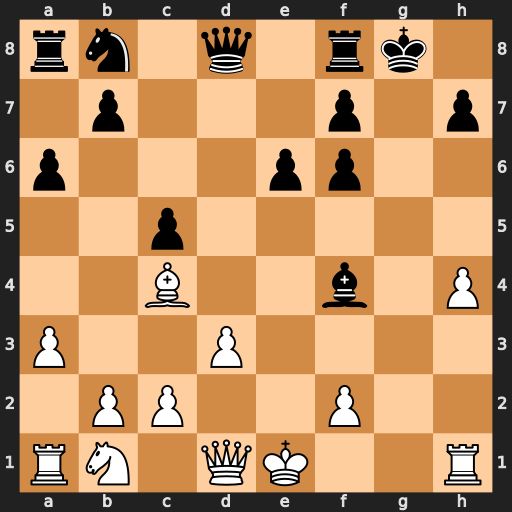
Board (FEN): rn1q1rk1/1p3p1p/p3pp2/2p5/2B2b1P/P2P4/1PP2P2/RN1QK2R
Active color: w
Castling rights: KQ
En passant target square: -
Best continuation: Qg4+ Kh8 Qxf4